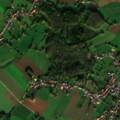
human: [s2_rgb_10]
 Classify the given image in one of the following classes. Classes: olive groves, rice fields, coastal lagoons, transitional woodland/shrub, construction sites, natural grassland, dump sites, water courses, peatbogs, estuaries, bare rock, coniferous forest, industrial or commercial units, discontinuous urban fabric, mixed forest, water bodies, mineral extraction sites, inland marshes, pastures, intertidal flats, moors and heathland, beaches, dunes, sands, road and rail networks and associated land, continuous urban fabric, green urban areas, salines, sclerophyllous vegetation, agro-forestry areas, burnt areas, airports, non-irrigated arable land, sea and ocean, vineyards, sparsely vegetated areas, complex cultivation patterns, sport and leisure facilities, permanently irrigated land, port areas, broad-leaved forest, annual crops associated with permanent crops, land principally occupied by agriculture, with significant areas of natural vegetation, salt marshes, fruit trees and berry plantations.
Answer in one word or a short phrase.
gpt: discontinuous urban fabric, non-irrigated arable land, pastures, complex cultivation patterns, broad-leaved forest